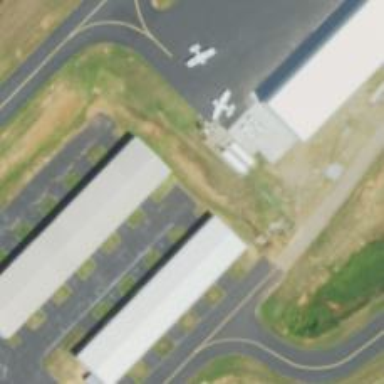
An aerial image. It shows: Image of taxiway at airport.